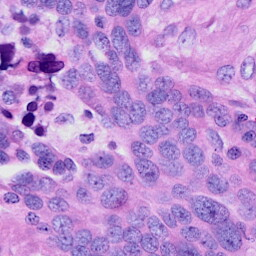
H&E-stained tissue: Ovarian